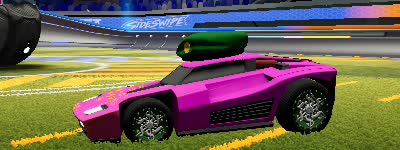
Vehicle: breakout